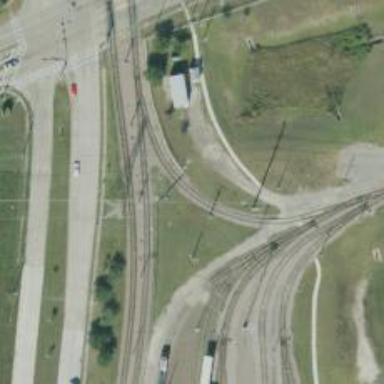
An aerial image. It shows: Light rail yard with electrified contact lines.